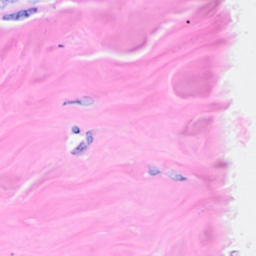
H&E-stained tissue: Breast